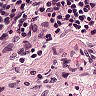
Metastatic tissue present: no